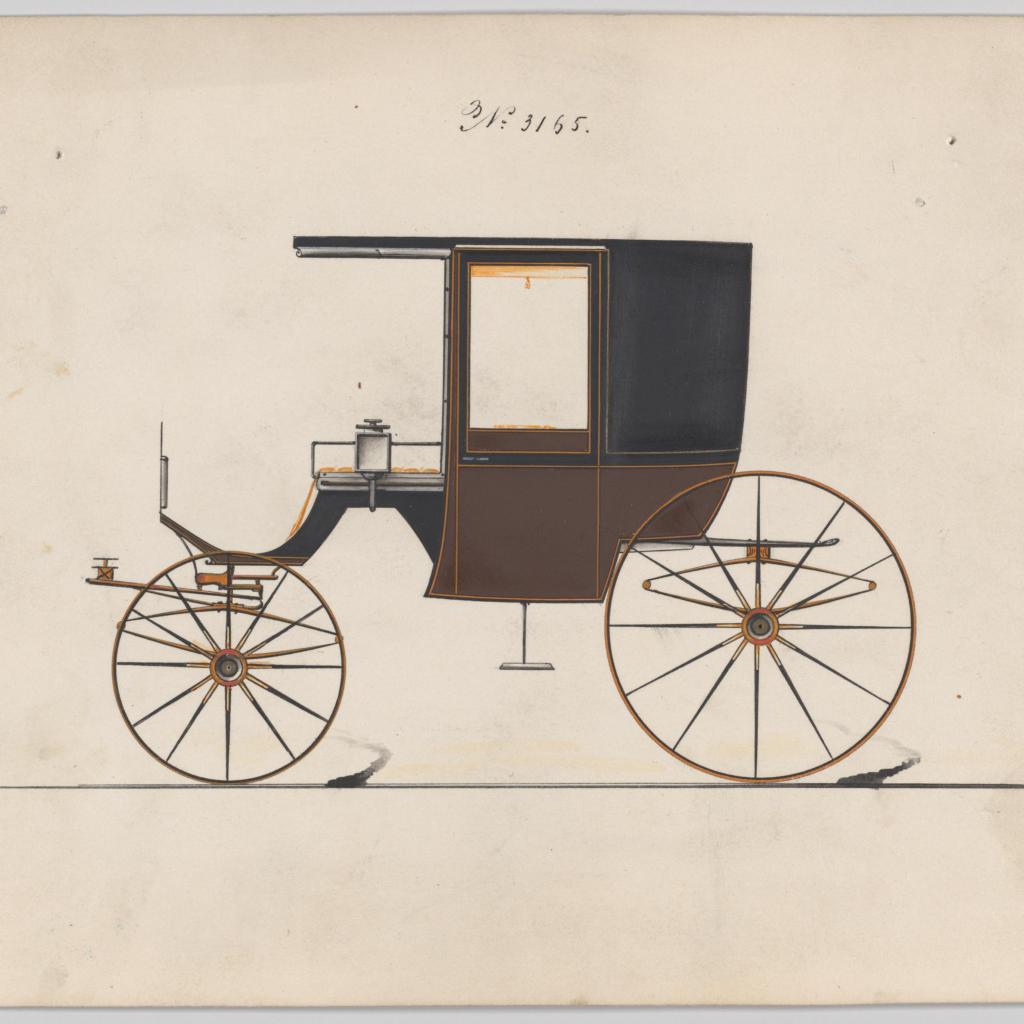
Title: Design for 4 seat Rockaway, no. 3165
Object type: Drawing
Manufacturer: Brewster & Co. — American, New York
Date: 1875
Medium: Pen and black ink and watercolor
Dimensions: sheet: 6 1/2 x 9 7/8 in. (16.5 x 25.1 cm)
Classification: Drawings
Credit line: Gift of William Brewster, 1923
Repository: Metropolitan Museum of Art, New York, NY